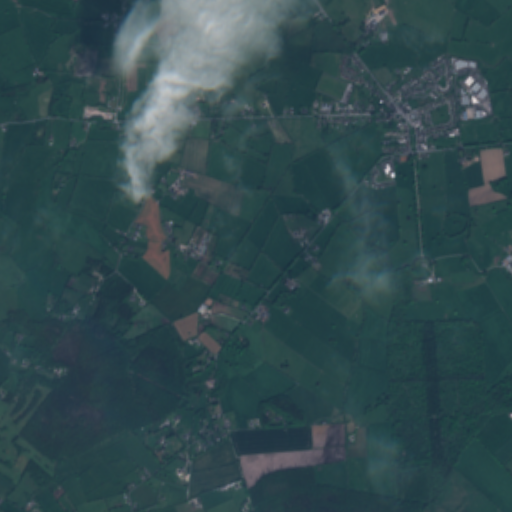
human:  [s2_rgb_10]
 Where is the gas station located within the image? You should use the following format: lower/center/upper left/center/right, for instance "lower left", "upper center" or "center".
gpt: The gas station is located in the upper right of the image.
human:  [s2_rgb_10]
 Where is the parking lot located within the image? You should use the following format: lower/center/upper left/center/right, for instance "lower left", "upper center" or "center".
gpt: The parking lot is located in the upper right of the image.
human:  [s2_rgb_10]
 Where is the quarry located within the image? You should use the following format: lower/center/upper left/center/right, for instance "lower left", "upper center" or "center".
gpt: The quarry is located in the upper left of the image.
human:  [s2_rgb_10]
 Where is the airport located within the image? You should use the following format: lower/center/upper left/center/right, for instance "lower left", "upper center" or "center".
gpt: There is no airport in the image.